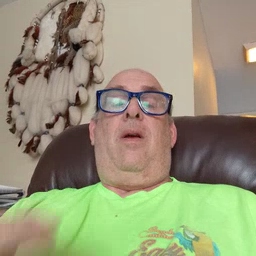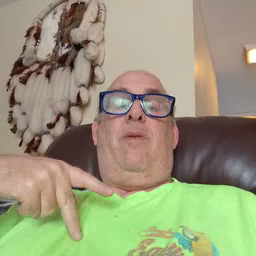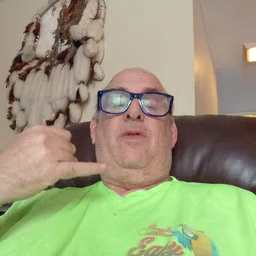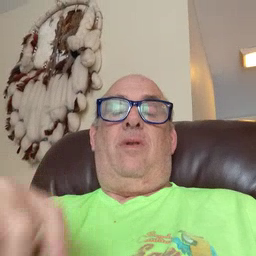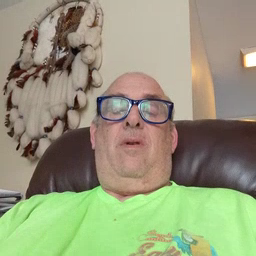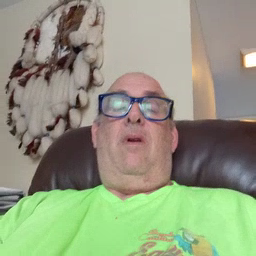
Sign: pajamas